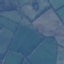
Land use / land cover class: Pasture